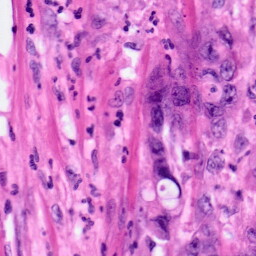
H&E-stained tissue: Pancreatic